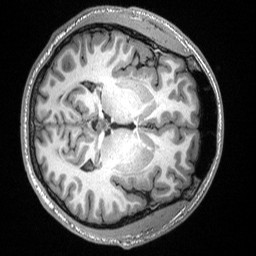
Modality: T1w
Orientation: axial
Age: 25
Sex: male